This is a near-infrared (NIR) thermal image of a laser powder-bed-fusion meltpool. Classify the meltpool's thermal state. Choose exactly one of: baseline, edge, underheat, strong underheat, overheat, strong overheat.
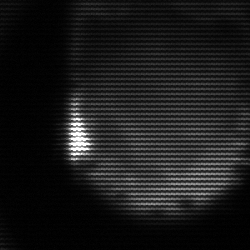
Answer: edge